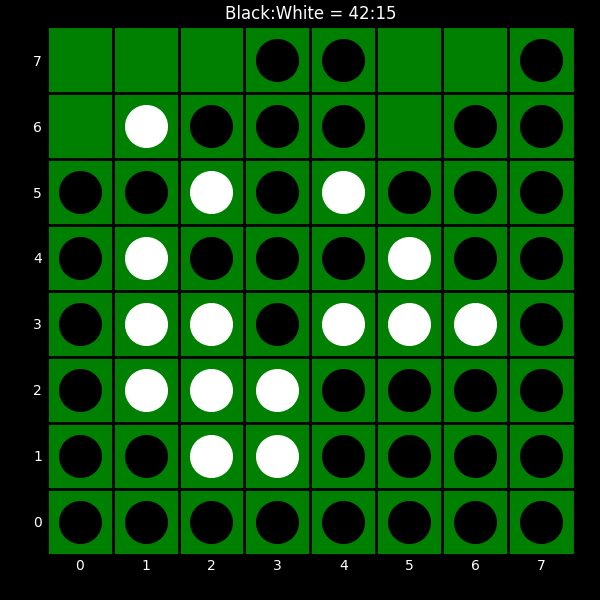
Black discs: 42
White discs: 15